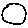
Label: moon